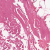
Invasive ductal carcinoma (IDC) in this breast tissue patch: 0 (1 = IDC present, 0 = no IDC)